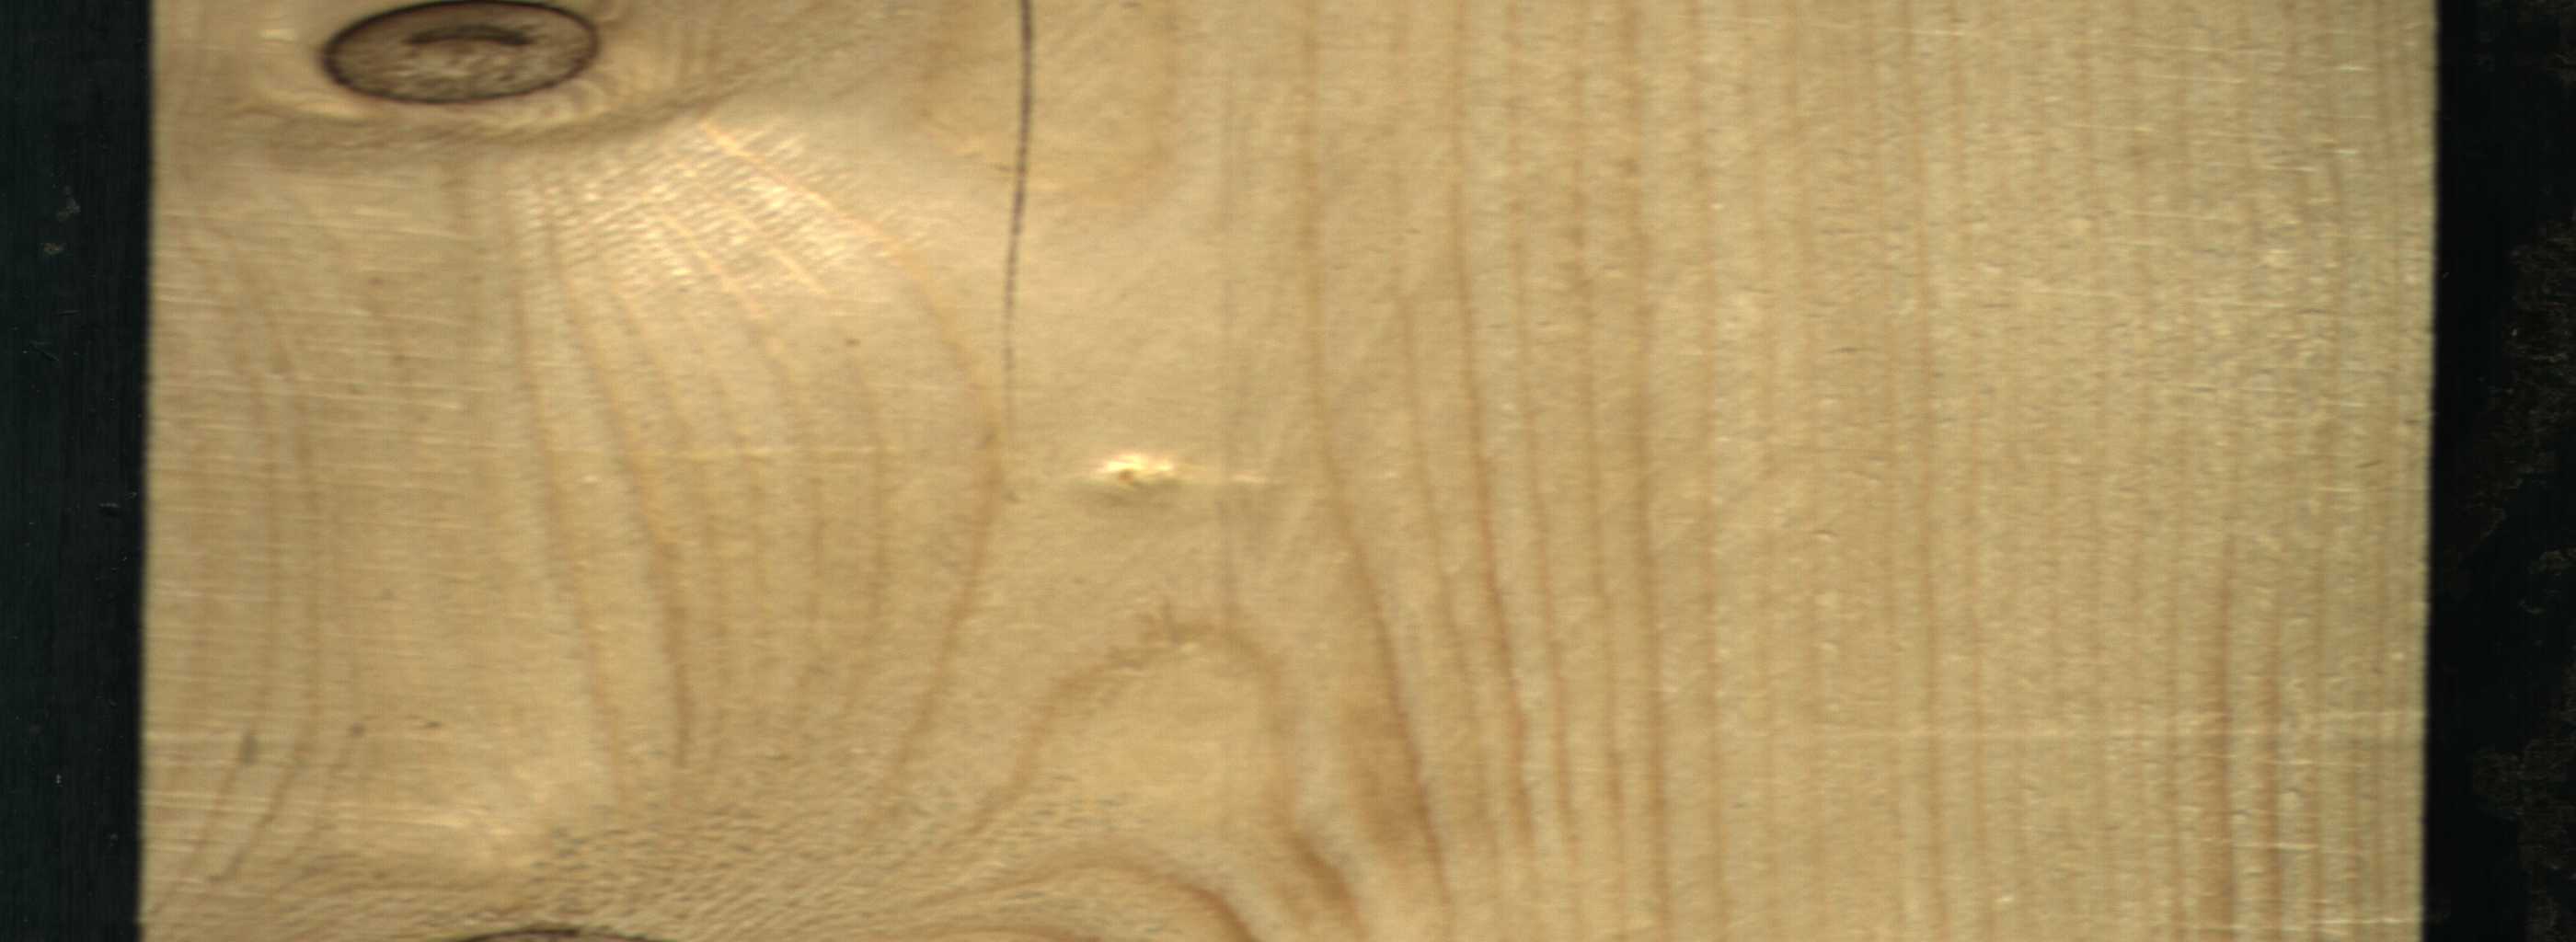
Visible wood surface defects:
Crack
Dead_Knot